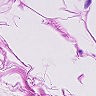
Metastatic tissue present: no